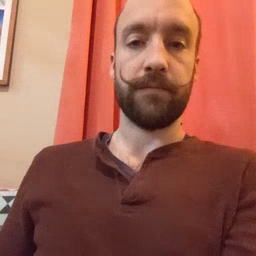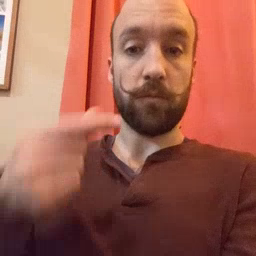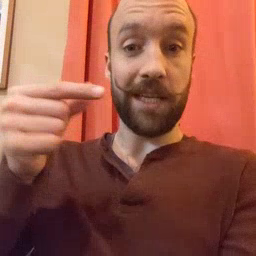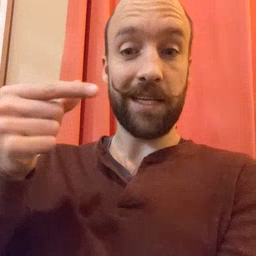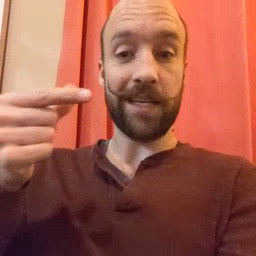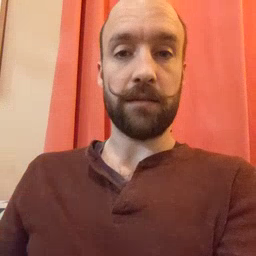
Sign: green